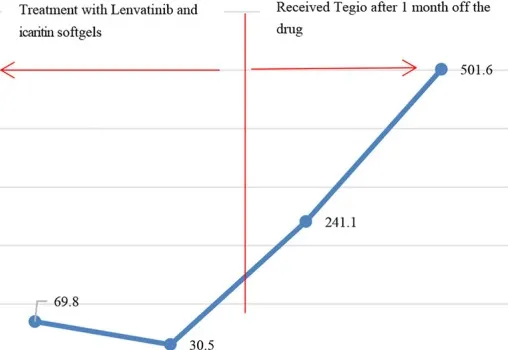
Changes in tumor markers: the patient took two drugs for 2 months between August and stopped them in early October for financial reasons, later replaced them with Tegio in early November, and followed up about 3 months after the drug's withdrawal.
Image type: chart (chart)